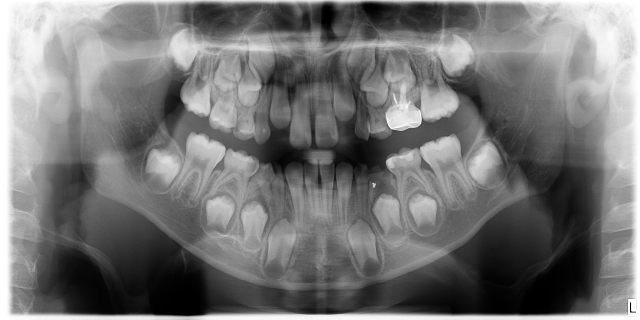
child